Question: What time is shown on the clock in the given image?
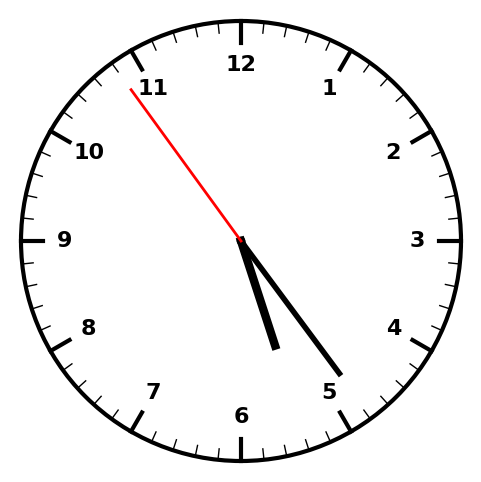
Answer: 05:23:54